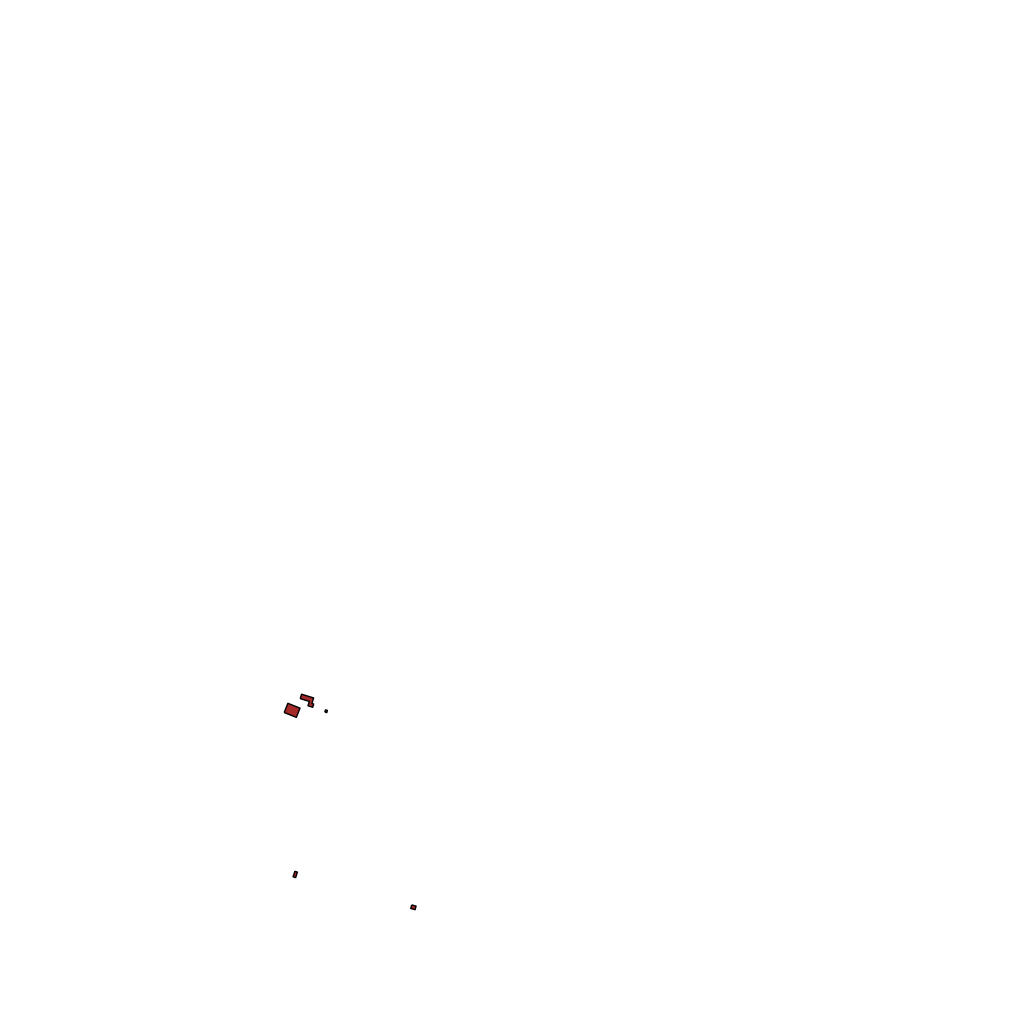
Tags: overhead vector_map, agriculture, recreation, special, individual_rise, density_1, Facility, 1.0 km²